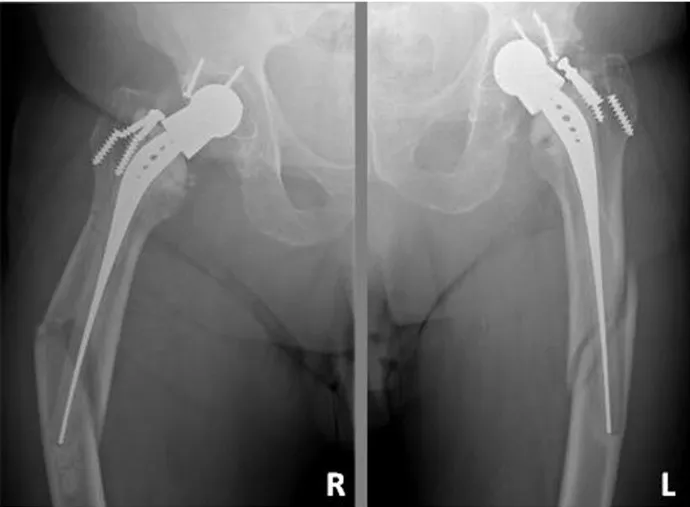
Preoperative anteroposterior radiographs of the hips showing bilateral isoelastic prosthesis with osteolysis along the whole length of the femoral stem after 24 and 21 years in situ. Broken screws due to the prosthetic instability.
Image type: radiology (x_ray)